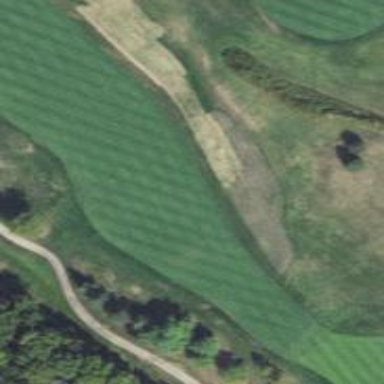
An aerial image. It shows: Golf hole.